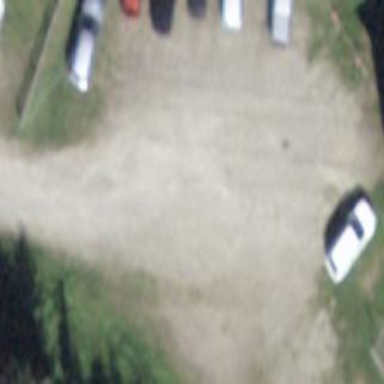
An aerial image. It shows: Parking area with surface.